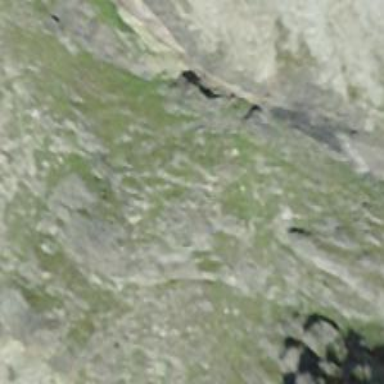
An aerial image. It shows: Natural cliff.